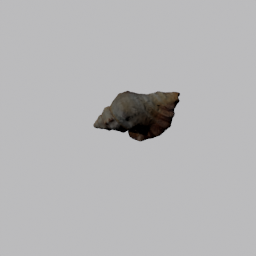
Label: animals